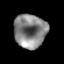
Tissue: prostate
Cell type: T cells
Senescence score: 0.3529
Nuclear area (px): 1069
Mean DAPI intensity: 132.454